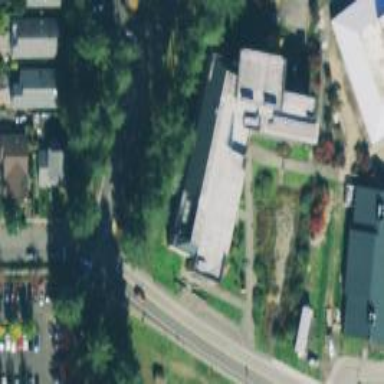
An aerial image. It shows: College building.